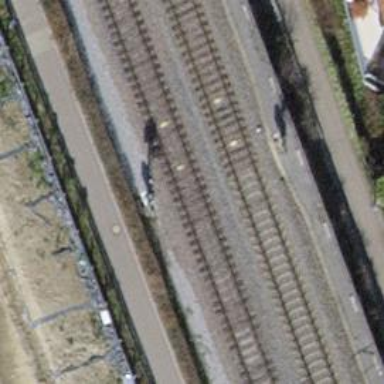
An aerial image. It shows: Railway signal.